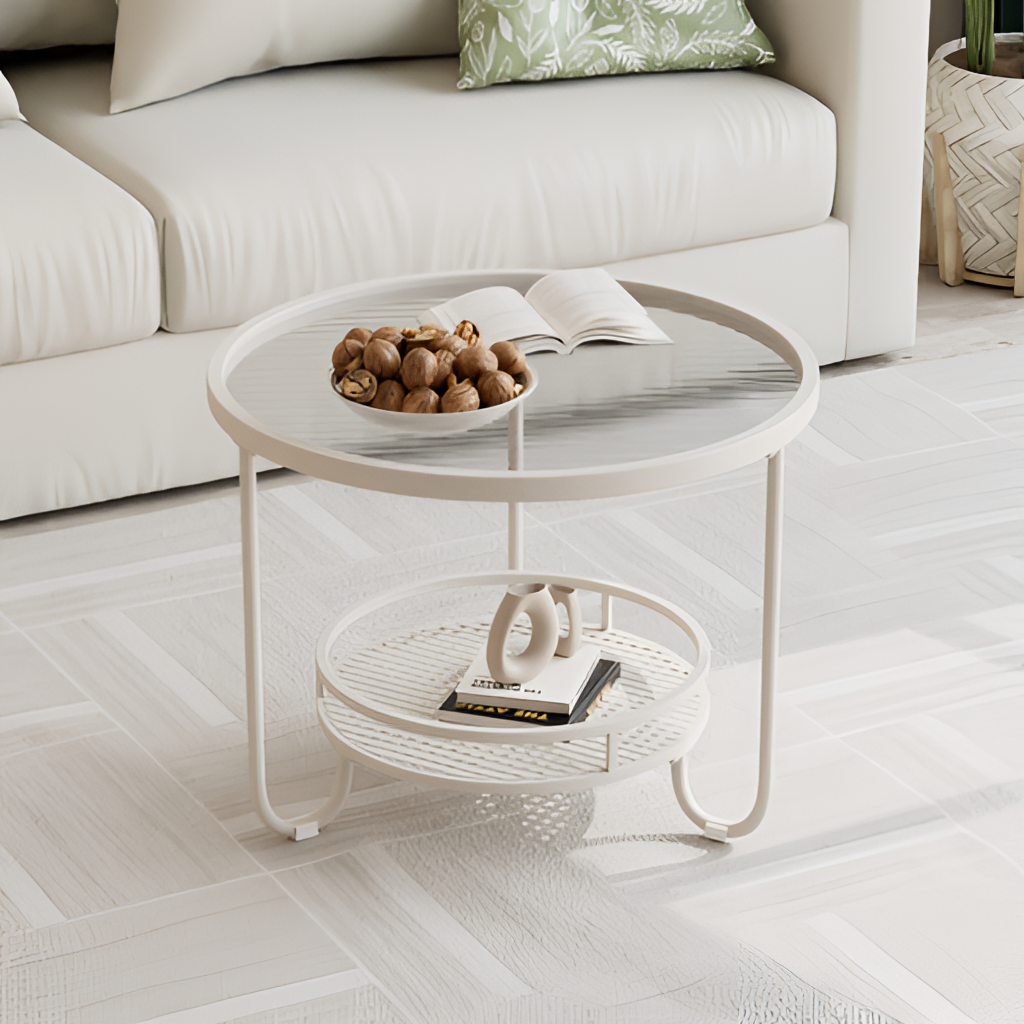
leather sofa, living room, wallpaper, beige tile flooring, with large square pattern, contemporary